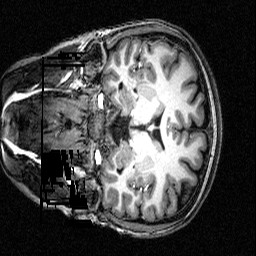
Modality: T1w
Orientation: coronal
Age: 30
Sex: female
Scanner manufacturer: siemens
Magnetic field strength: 3 T
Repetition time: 2.5 s
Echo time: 0.00393 s